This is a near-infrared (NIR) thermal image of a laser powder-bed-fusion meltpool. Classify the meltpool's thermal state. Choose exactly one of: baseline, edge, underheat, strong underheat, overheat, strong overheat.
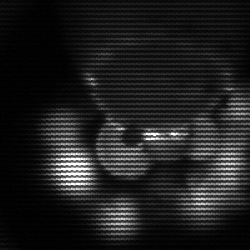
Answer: edge